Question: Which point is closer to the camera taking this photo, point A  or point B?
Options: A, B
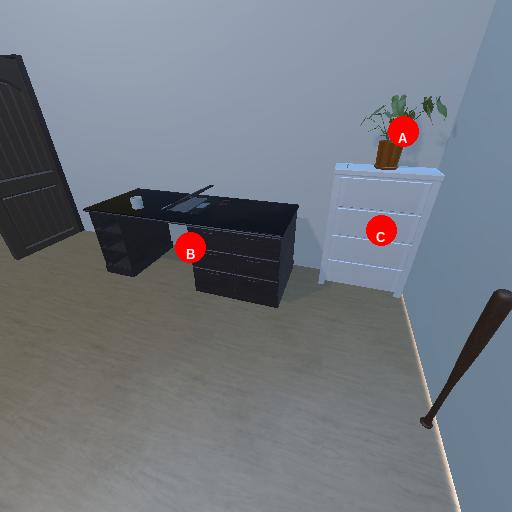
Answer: A